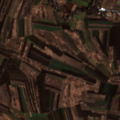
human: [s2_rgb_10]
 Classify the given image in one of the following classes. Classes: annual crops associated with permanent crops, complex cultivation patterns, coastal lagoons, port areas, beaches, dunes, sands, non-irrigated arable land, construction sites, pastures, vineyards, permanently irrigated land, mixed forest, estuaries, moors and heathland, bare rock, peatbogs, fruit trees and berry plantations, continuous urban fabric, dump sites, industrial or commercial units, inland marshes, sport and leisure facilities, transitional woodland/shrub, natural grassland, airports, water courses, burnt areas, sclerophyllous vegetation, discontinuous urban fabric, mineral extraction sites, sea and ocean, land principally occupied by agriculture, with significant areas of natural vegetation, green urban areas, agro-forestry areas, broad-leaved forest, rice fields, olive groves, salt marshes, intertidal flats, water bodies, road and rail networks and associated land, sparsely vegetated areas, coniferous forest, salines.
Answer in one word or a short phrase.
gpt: non-irrigated arable land, transitional woodland/shrub